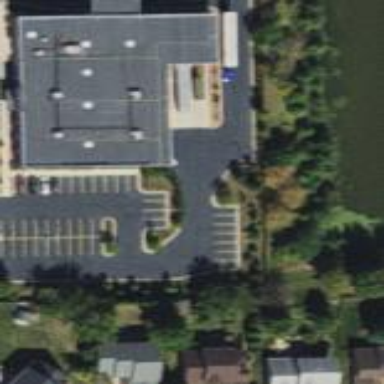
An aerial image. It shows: Retail building.